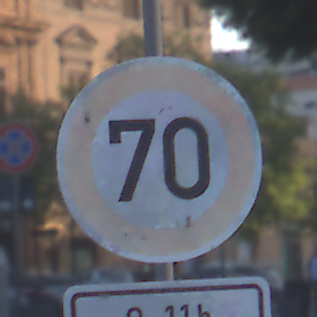
Verkehrszeichen: Geschwindigkeit70
Zusatzzeichen unten: ZeitangabenOhneBeschraenkungAufWochentage2
Umgebung: Outdoor, Urban
Tageszeit: SunriseSunset
Wetter: PartlyCloudy
Licht: Natural
Jahreszeit: NotSpecified
Kontrast: LowContrast